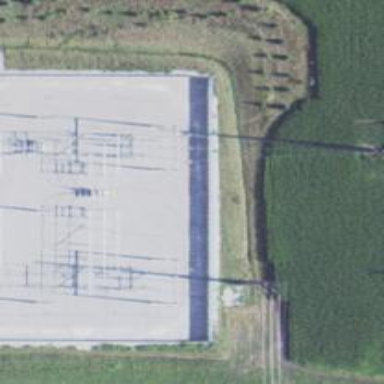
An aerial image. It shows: Switch for power supply.